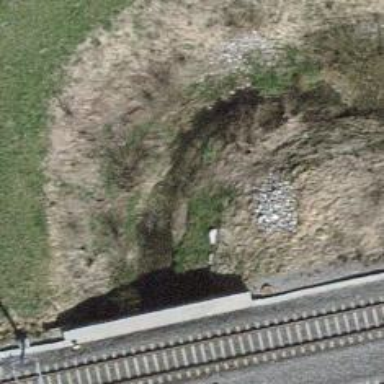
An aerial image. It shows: Tunnel.